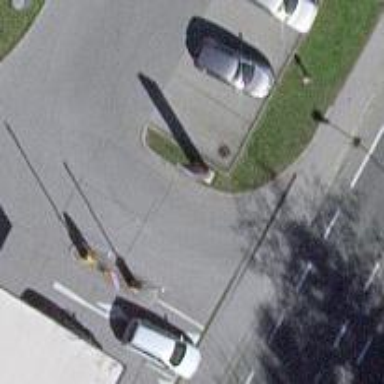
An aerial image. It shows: Lift gate barrier.